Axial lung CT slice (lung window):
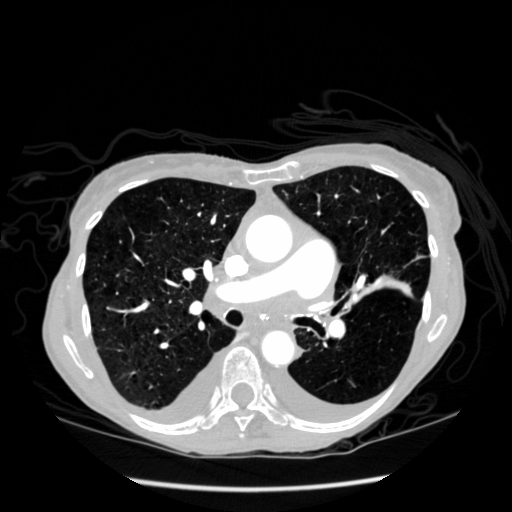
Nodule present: no